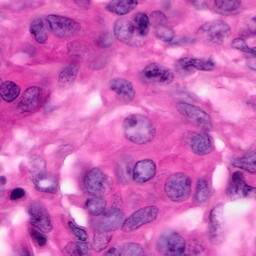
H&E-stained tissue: Pancreatic